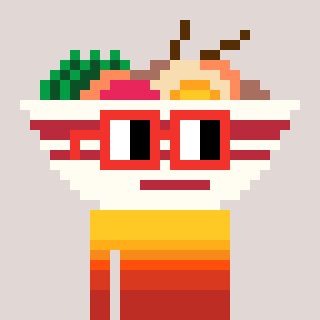
a pixel art character with square red glasses, a noodles-shaped head and a darkpink-colored body on a warm background